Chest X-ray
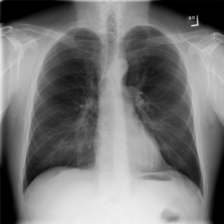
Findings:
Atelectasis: negative
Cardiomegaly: negative
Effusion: negative
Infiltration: negative
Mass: negative
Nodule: negative
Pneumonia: negative
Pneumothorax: negative
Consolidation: negative
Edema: negative
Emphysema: negative
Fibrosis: negative
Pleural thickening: negative
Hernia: negative